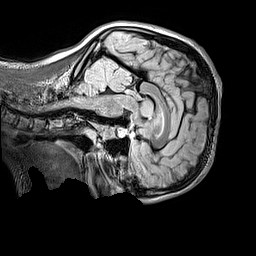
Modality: FLAIR
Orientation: sagittal
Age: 11
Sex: female
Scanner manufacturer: siemens
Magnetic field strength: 3 T
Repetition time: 5 s
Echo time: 0.388 s